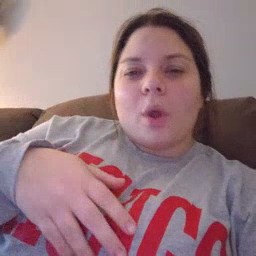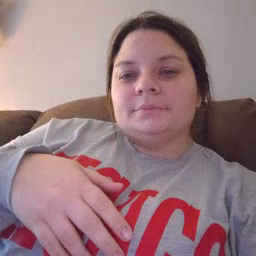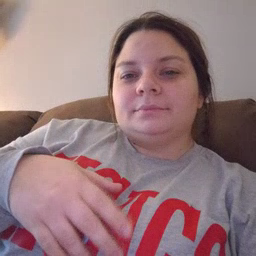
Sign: dog